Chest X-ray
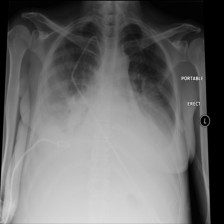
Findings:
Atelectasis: negative
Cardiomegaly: negative
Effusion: positive
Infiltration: positive
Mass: negative
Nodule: negative
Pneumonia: negative
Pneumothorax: negative
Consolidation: negative
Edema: negative
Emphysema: negative
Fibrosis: negative
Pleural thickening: negative
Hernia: negative